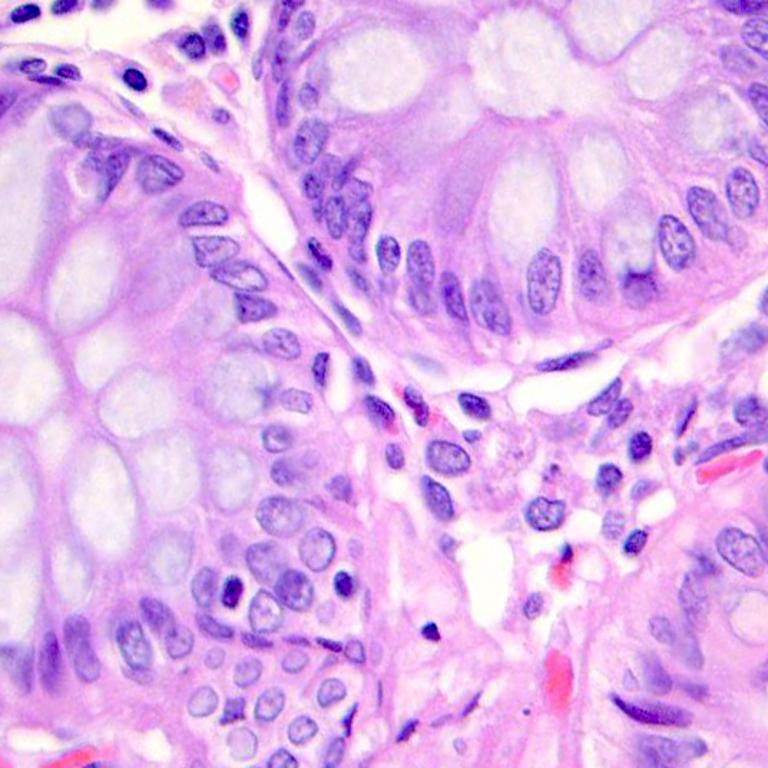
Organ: colon
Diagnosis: benign